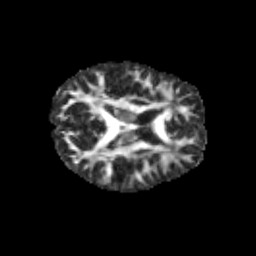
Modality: FA
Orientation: axial
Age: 11
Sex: female
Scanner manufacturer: siemens
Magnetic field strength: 3 T
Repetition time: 3.8 s
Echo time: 0.07 s